Aerial crown-view tile of a tropical tree (Barro Colorado Island, Panama), acquired 20241014:
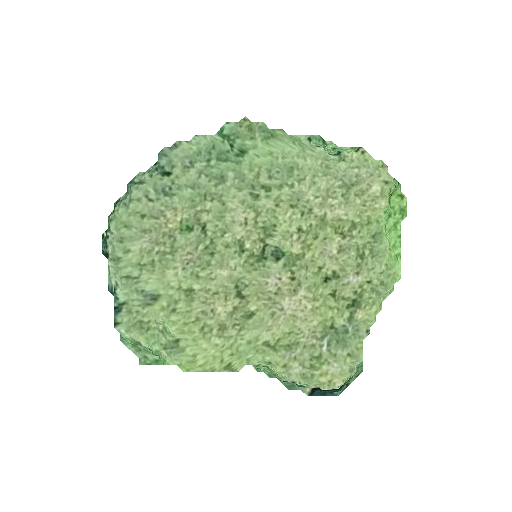
Species: Quararibea asterolepis
GBIF accepted scientific name: Quararibea asterolepis
Crown area: 97.184 m²